Question: ### Following are the errors I am facing when trying to execute PCAP program for getting MAC addresses from AirPCap Adapter in visual studio.
'''
1>------ Build started: Project: qqq, Configuration: Release Win32 ------
1>Build started 5/30/2015 2:38:23 PM.
1>InitializeBuildStatus:
1> Touching "Release\qqq.unsuccessfulbuild".
1>ClCompile:
1> test1.c
1>test1.obj : error LNK2001: unresolved external symbol _PacketGetVersion
1>test1.obj : error LNK2001: unresolved external symbol _PacketRequest
1>test1.obj : error LNK2001: unresolved external symbol _PacketCloseAdapter
1>test1.obj : error LNK2001: unresolved external symbol _PacketGetAdapterNames
1>test1.obj : error LNK2001: unresolved external symbol _PacketOpenAdapter
1>C:\Users\Sathwik\documents\visual studio 2010\Projects\qqq\Release\qqq.exe : fatal error LNK1120: 5 unresolved externals
1>
1>Build FAILED.
1>
1>Time Elapsed 00:00:00.33
========== Build: 0 succeeded, 1 failed, 0 up-to-date, 0 skipped ==========
'''
### Please help me in resolving these
### Following is the Linker Progress
'''
1>------ Build started: Project: qqq, Configuration: Release Win32 ------
1>Build started 5/30/2015 4:31:40 PM.
1>InitializeBuildStatus:
1> Touching "Release\qqq.unsuccessfulbuild".
1>ClCompile:
1> All outputs are up-to-date.
1>Link:
1>
1> Starting pass 1
1> Processed /DEFAULTLIB:uuid.lib
1> Processed /DEFAULTLIB:MSVCRT
1> Processed /DEFAULTLIB:OLDNAMES
1>
1> Searching libraries
1> Searching C:\Users\Sathwik\Desktop\AirCap\developers\WinPcap_Devpack\Lib\wpcap.lib:
1> Searching c:\Program Files (x86)\Microsoft SDKs\Windows\v7.0A\lib\ws2_32.lib:
1> Searching c:\Program Files (x86)\Microsoft SDKs\Windows\v7.0A\lib\kernel32.lib:
1> Found __imp__GetLastError@0
1> Referenced in test1.obj
1> Loaded kernel32.lib(KERNEL32.dll)
1> Found __IMPORT_DESCRIPTOR_KERNEL32
1> Referenced in kernel32.lib(KERNEL32.dll)
1> Loaded kernel32.lib(KERNEL32.dll)
1> Found __NULL_IMPORT_DESCRIPTOR
1> Referenced in kernel32.lib(KERNEL32.dll)
1> Loaded kernel32.lib(KERNEL32.dll)
1> Found KERNEL32_NULL_THUNK_DATA
1> Referenced in kernel32.lib(KERNEL32.dll)
1> Loaded kernel32.lib(KERNEL32.dll)
1> Searching c:\Program Files (x86)\Microsoft SDKs\Windows\v7.0A\lib\user32.lib:
1> Searching c:\Program Files (x86)\Microsoft SDKs\Windows\v7.0A\lib\gdi32.lib:
1> Searching c:\Program Files (x86)\Microsoft SDKs\Windows\v7.0A\lib\winspool.lib:
1> Searching c:\Program Files (x86)\Microsoft SDKs\Windows\v7.0A\lib\comdlg32.lib:
1> Searching c:\Program Files (x86)\Microsoft SDKs\Windows\v7.0A\lib\advapi32.lib:
1> Searching c:\Program Files (x86)\Microsoft SDKs\Windows\v7.0A\lib\shell32.lib:
1> Searching c:\Program Files (x86)\Microsoft SDKs\Windows\v7.0A\lib\ole32.lib:
1> Searching c:\Program Files (x86)\Microsoft SDKs\Windows\v7.0A\lib\oleaut32.lib:
1> Searching c:\Program Files (x86)\Microsoft SDKs\Windows\v7.0A\lib\uuid.lib:
1> Searching c:\Program Files (x86)\Microsoft SDKs\Windows\v7.0A\lib\odbc32.lib:
1> Searching c:\Program Files (x86)\Microsoft SDKs\Windows\v7.0A\lib\odbccp32.lib:
1> Searching ..\..\..\..\..\Desktop\AirCap\developers\Airpcap_Devpack\lib\x64\airpcap.lib:
1> Searching ..\..\..\..\..\Desktop\AirCap\developers\WinPcap_Devpack\Lib\x64\Packet.lib:
1> Searching ..\..\..\..\..\Desktop\AirCap\developers\WinPcap_Devpack\Lib\x64\wpcap.lib:
1> Searching C:\Program Files (x86)\Microsoft Visual Studio 10.0\VC\lib\MSVCRT.lib:
1> Found @__security_check_cookie@4
1> Referenced in test1.obj
1> Loaded MSVCRT.lib(secchk.obj)
1> Found __imp__free
1> Referenced in test1.obj
1> Loaded MSVCRT.lib(MSVCR100.dll)
1> Found __imp__malloc
1> Referenced in test1.obj
1> Loaded MSVCRT.lib(MSVCR100.dll)
1> Found __imp__scanf_s
1> Referenced in test1.obj
1> Loaded MSVCRT.lib(MSVCR100.dll)
1> Found __imp__printf
1> Referenced in test1.obj
1> Loaded MSVCRT.lib(MSVCR100.dll)
1> Found _mainCRTStartup
1> Loaded MSVCRT.lib(crtexe.obj)
1> Found ___report_gsfailure
1> Referenced in MSVCRT.lib(secchk.obj)
1> Loaded MSVCRT.lib(gs_report.obj)
1> Found ___security_cookie
1> Referenced in MSVCRT.lib(secchk.obj)
1> Referenced in MSVCRT.lib(gs_report.obj)
1> Loaded MSVCRT.lib(gs_cookie.obj)
1> Found __IMPORT_DESCRIPTOR_MSVCR100
1> Referenced in MSVCRT.lib(MSVCR100.dll)
1> Referenced in MSVCRT.lib(MSVCR100.dll)
1> Referenced in MSVCRT.lib(MSVCR100.dll)
1> Referenced in MSVCRT.lib(MSVCR100.dll)
1> Loaded MSVCRT.lib(MSVCR100.dll)
1> Found ___CxxSetUnhandledExceptionFilter
1> Referenced in MSVCRT.lib(crtexe.obj)
1> Loaded MSVCRT.lib(unhandld.obj)
1> Found __amsg_exit
1> Referenced in MSVCRT.lib(crtexe.obj)
1> Loaded MSVCRT.lib(MSVCR100.dll)
1> Found __imp____getmainargs
1> Referenced in MSVCRT.lib(crtexe.obj)
1> Loaded MSVCRT.lib(MSVCR100.dll)
1> Found __dowildcard
1> Referenced in MSVCRT.lib(crtexe.obj)
1> Loaded MSVCRT.lib(wildcard.obj)
1> Found __newmode
1> Referenced in MSVCRT.lib(crtexe.obj)
1> Loaded MSVCRT.lib(_newmode.obj)
1> Found _atexit
1> Referenced in MSVCRT.lib(crtexe.obj)
1> Loaded MSVCRT.lib(atonexit.obj)
1> Found __RTC_Terminate
1> Referenced in MSVCRT.lib(crtexe.obj)
1> Loaded MSVCRT.lib(_initsect_.obj)
1> Found __imp___cexit
1> Referenced in MSVCRT.lib(crtexe.obj)
1> Loaded MSVCRT.lib(MSVCR100.dll)
1> Found __imp___exit
1> Referenced in MSVCRT.lib(crtexe.obj)
1> Loaded MSVCRT.lib(MSVCR100.dll)
1> Found __XcptFilter
1> Referenced in MSVCRT.lib(crtexe.obj)
1> Loaded MSVCRT.lib(MSVCR100.dll)
1> Found __imp__exit
1> Referenced in MSVCRT.lib(crtexe.obj)
1> Loaded MSVCRT.lib(MSVCR100.dll)
1> Found __imp____initenv
1> Referenced in MSVCRT.lib(crtexe.obj)
1> Loaded MSVCRT.lib(MSVCR100.dll)
1> Found __IsNonwritableInCurrentImage
1> Referenced in MSVCRT.lib(crtexe.obj)
1> Loaded MSVCRT.lib(pesect.obj)
1> Found __initterm
1> Referenced in MSVCRT.lib(crtexe.obj)
1> Loaded MSVCRT.lib(MSVCR100.dll)
1> Found ___xc_a
1> Referenced in MSVCRT.lib(crtexe.obj)
1> Loaded MSVCRT.lib(cinitexe.obj)
1> Processed /DEFAULTLIB:kernel32.lib
1> Processed /DISALLOWLIB:libcmt.lib
1> Processed /DISALLOWLIB:libcmtd.lib
1> Processed /DISALLOWLIB:msvcrtd.lib
1> Found __initterm_e
1> Referenced in MSVCRT.lib(crtexe.obj)
1> Loaded MSVCRT.lib(MSVCR100.dll)
1> Found ___native_startup_state
1> Referenced in MSVCRT.lib(crtexe.obj)
1> Loaded MSVCRT.lib(natstart.obj)
1> Found __SEH_epilog4
1> Referenced in MSVCRT.lib(crtexe.obj)
1> Referenced in MSVCRT.lib(atonexit.obj)
1> Loaded MSVCRT.lib(sehprolg4.obj)
1> Found __except_handler4
1> Referenced in MSVCRT.lib(crtexe.obj)
1> Referenced in MSVCRT.lib(atonexit.obj)
1> Referenced in MSVCRT.lib(pesect.obj)
1> Referenced in MSVCRT.lib(sehprolg4.obj)
1> Loaded MSVCRT.lib(chandler4gs.obj)
1> Found __imp___configthreadlocale
1> Referenced in MSVCRT.lib(crtexe.obj)
1> Loaded MSVCRT.lib(MSVCR100.dll)
1> Found ___globallocalestatus
1> Referenced in MSVCRT.lib(crtexe.obj)
1> Loaded MSVCRT.lib(xthdloc.obj)
1> Found __setdefaultprecision
1> Referenced in MSVCRT.lib(crtexe.obj)
1> Loaded MSVCRT.lib(fp8.obj)
1> Found __imp____setusermatherr
1> Referenced in MSVCRT.lib(crtexe.obj)
1> Loaded MSVCRT.lib(MSVCR100.dll)
1> Found __matherr
1> Referenced in MSVCRT.lib(crtexe.obj)
1> Loaded MSVCRT.lib(merr.obj)
1> Found __setargv
1> Referenced in MSVCRT.lib(crtexe.obj)
1> Loaded MSVCRT.lib(dllargv.obj)
1> Found __commode
1> Referenced in MSVCRT.lib(crtexe.obj)
1> Loaded MSVCRT.lib(xncommod.obj)
1> Found __imp___commode
1> Referenced in MSVCRT.lib(crtexe.obj)
1> Loaded MSVCRT.lib(MSVCR100.dll)
1> Found __imp___fmode
1> Referenced in MSVCRT.lib(crtexe.obj)
1> Loaded MSVCRT.lib(MSVCR100.dll)
1> Found __fmode
1> Referenced in MSVCRT.lib(crtexe.obj)
1> Loaded MSVCRT.lib(xtxtmode.obj)
1> Found __imp____set_app_type
1> Referenced in MSVCRT.lib(crtexe.obj)
1> Loaded MSVCRT.lib(MSVCR100.dll)
1> Found ___security_init_cookie
1> Referenced in MSVCRT.lib(crtexe.obj)
1> Loaded MSVCRT.lib(gs_support.obj)
1> Found __crt_debugger_hook
1> Referenced in MSVCRT.lib(gs_report.obj)
1> Loaded MSVCRT.lib(MSVCR100.dll)
1> Found MSVCR100_NULL_THUNK_DATA
1> Referenced in MSVCRT.lib(MSVCR100.dll)
1> Loaded MSVCRT.lib(MSVCR100.dll)
1> Found "void __cdecl terminate(void)" (?terminate@@YAXXZ)
1> Referenced in MSVCRT.lib(unhandld.obj)
1> Loaded MSVCRT.lib(MSVCR100.dll)
1> Found __unlock
1> Referenced in MSVCRT.lib(atonexit.obj)
1> Loaded MSVCRT.lib(MSVCR100.dll)
1> Found ___dllonexit
1> Referenced in MSVCRT.lib(atonexit.obj)
1> Loaded MSVCRT.lib(MSVCR100.dll)
1> Found __lock
1> Referenced in MSVCRT.lib(atonexit.obj)
1> Loaded MSVCRT.lib(MSVCR100.dll)
1> Found __imp___onexit
1> Referenced in MSVCRT.lib(atonexit.obj)
1> Loaded MSVCRT.lib(MSVCR100.dll)
1> Found __except_handler4_common
1> Referenced in MSVCRT.lib(chandler4gs.obj)
1> Loaded MSVCRT.lib(MSVCR100.dll)
1> Found __invoke_watson
1> Referenced in MSVCRT.lib(fp8.obj)
1> Loaded MSVCRT.lib(MSVCR100.dll)
1> Found __controlfp_s
1> Referenced in MSVCRT.lib(fp8.obj)
1> Loaded MSVCRT.lib(MSVCR100.dll)
1> Searching C:\Program Files (x86)\Microsoft Visual Studio 10.0\VC\lib\OLDNAMES.lib:
1> Searching C:\Users\Sathwik\Desktop\AirCap\developers\WinPcap_Devpack\Lib\wpcap.lib:
1> Searching c:\Program Files (x86)\Microsoft SDKs\Windows\v7.0A\lib\ws2_32.lib:
1> Searching c:\Program Files (x86)\Microsoft SDKs\Windows\v7.0A\lib\kernel32.lib:
1> Found __imp__InterlockedExchange@8
1> Referenced in MSVCRT.lib(crtexe.obj)
1> Loaded kernel32.lib(KERNEL32.dll)
1> Found __imp__Sleep@4
1> Referenced in MSVCRT.lib(crtexe.obj)
1> Loaded kernel32.lib(KERNEL32.dll)
1> Found __imp__InterlockedCompareExchange@12
1> Referenced in MSVCRT.lib(crtexe.obj)
1> Loaded kernel32.lib(KERNEL32.dll)
1> Found __imp__HeapSetInformation@16
1> Referenced in MSVCRT.lib(crtexe.obj)
1> Loaded kernel32.lib(KERNEL32.dll)
1> Found __imp__EncodePointer@4
1> Referenced in MSVCRT.lib(crtexe.obj)
1> Referenced in MSVCRT.lib(atonexit.obj)
1> Loaded kernel32.lib(KERNEL32.dll)
1> Found __imp__TerminateProcess@8
1> Referenced in MSVCRT.lib(gs_report.obj)
1> Loaded kernel32.lib(KERNEL32.dll)
1> Found __imp__GetCurrentProcess@0
1> Referenced in MSVCRT.lib(gs_report.obj)
1> Loaded kernel32.lib(KERNEL32.dll)
1> Found __imp__UnhandledExceptionFilter@4
1> Referenced in MSVCRT.lib(gs_report.obj)
1> Loaded kernel32.lib(KERNEL32.dll)
1> Found __imp__SetUnhandledExceptionFilter@4
1> Referenced in MSVCRT.lib(gs_report.obj)
1> Referenced in MSVCRT.lib(unhandld.obj)
1> Loaded kernel32.lib(KERNEL32.dll)
1> Found __imp__IsDebuggerPresent@0
1> Referenced in MSVCRT.lib(gs_report.obj)
1> Loaded kernel32.lib(KERNEL32.dll)
1> Found __imp__DecodePointer@4
1> Referenced in MSVCRT.lib(atonexit.obj)
1> Loaded kernel32.lib(KERNEL32.dll)
1> Found __imp__QueryPerformanceCounter@4
1> Referenced in MSVCRT.lib(gs_support.obj)
1> Loaded kernel32.lib(KERNEL32.dll)
1> Found __imp__GetTickCount@0
1> Referenced in MSVCRT.lib(gs_support.obj)
1> Loaded kernel32.lib(KERNEL32.dll)
1> Found __imp__GetCurrentThreadId@0
1> Referenced in MSVCRT.lib(gs_support.obj)
1> Loaded kernel32.lib(KERNEL32.dll)
1> Found __imp__GetCurrentProcessId@0
1> Referenced in MSVCRT.lib(gs_support.obj)
1> Loaded kernel32.lib(KERNEL32.dll)
1> Found __imp__GetSystemTimeAsFileTime@4
1> Referenced in MSVCRT.lib(gs_support.obj)
1> Loaded kernel32.lib(KERNEL32.dll)
1> Searching c:\Program Files (x86)\Microsoft SDKs\Windows\v7.0A\lib\user32.lib:
1> Searching c:\Program Files (x86)\Microsoft SDKs\Windows\v7.0A\lib\gdi32.lib:
1> Searching c:\Program Files (x86)\Microsoft SDKs\Windows\v7.0A\lib\winspool.lib:
1> Searching c:\Program Files (x86)\Microsoft SDKs\Windows\v7.0A\lib\comdlg32.lib:
1> Searching c:\Program Files (x86)\Microsoft SDKs\Windows\v7.0A\lib\advapi32.lib:
1> Searching c:\Program Files (x86)\Microsoft SDKs\Windows\v7.0A\lib\shell32.lib:
1> Searching c:\Program Files (x86)\Microsoft SDKs\Windows\v7.0A\lib\ole32.lib:
1> Searching c:\Program Files (x86)\Microsoft SDKs\Windows\v7.0A\lib\oleaut32.lib:
1> Searching c:\Program Files (x86)\Microsoft SDKs\Windows\v7.0A\lib\uuid.lib:
1> Searching c:\Program Files (x86)\Microsoft SDKs\Windows\v7.0A\lib\odbc32.lib:
1> Searching c:\Program Files (x86)\Microsoft SDKs\Windows\v7.0A\lib\odbccp32.lib:
1> Searching ..\..\..\..\..\Desktop\AirCap\developers\Airpcap_Devpack\lib\x64\airpcap.lib:
1> Searching ..\..\..\..\..\Desktop\AirCap\developers\WinPcap_Devpack\Lib\x64\Packet.lib:
1> Searching ..\..\..\..\..\Desktop\AirCap\developers\WinPcap_Devpack\Lib\x64\wpcap.lib:
1> Searching C:\Program Files (x86)\Microsoft Visual Studio 10.0\VC\lib\MSVCRT.lib:
1> Searching C:\Program Files (x86)\Microsoft Visual Studio 10.0\VC\lib\OLDNAMES.lib:
1> Searching C:\Users\Sathwik\Desktop\AirCap\developers\WinPcap_Devpack\Lib\wpcap.lib:
1> Searching c:\Program Files (x86)\Microsoft SDKs\Windows\v7.0A\lib\ws2_32.lib:
1>
1> Finished searching libraries
1>
1> Finished pass 1
1>
1>test1.obj : error LNK2001: unresolved external symbol _PacketGetVersion
1>test1.obj : error LNK2001: unresolved external symbol _PacketRequest
1>test1.obj : error LNK2001: unresolved external symbol _PacketCloseAdapter
1>test1.obj : error LNK2001: unresolved external symbol _PacketGetAdapterNames
1>test1.obj : error LNK2001: unresolved external symbol _PacketOpenAdapter
1>C:\Users\Sathwik\documents\visual studio 2010\Projects\qqq\Release\qqq.exe : fatal error LNK1120: 5 unresolved externals
1>
1>Build FAILED.
1>
1>Time Elapsed 00:00:00.10
========== Build: 0 succeeded, 1 failed, 0 up-to-date, 0 skipped ==========
'''

### NEW Errors
'''
'qqq.exe': Loaded 'C:\Users\Sathwik\Documents\Visual Studio 2010\Projects\qqq\Release\qqq.exe', Symbols loaded.
'qqq.exe': Loaded 'C:\Windows\SysWOW64\ntdll.dll', Symbols loaded (source information stripped).
'qqq.exe': Loaded 'C:\Windows\SysWOW64\kernel32.dll', Symbols loaded (source information stripped).
'qqq.exe': Loaded 'C:\Windows\SysWOW64\KernelBase.dll', Symbols loaded (source information stripped).
'qqq.exe': Loaded 'C:\Windows\SysWOW64\Packet.dll', Cannot find or open the PDB file
'qqq.exe': Loaded 'C:\Windows\SysWOW64\version.dll', Symbols loaded (source information stripped).
'qqq.exe': Loaded 'C:\Windows\SysWOW64\msvcrt.dll', Symbols loaded (source information stripped).
'qqq.exe': Loaded 'C:\Windows\SysWOW64\ws2_32.dll', Symbols loaded (source information stripped).
'qqq.exe': Loaded 'C:\Windows\SysWOW64\rpcrt4.dll', Symbols loaded (source information stripped).
'qqq.exe': Loaded 'C:\Windows\SysWOW64\sspicli.dll', Symbols loaded (source information stripped).
'qqq.exe': Loaded 'C:\Windows\SysWOW64\cryptbase.dll', Symbols loaded (source information stripped).
'qqq.exe': Loaded 'C:\Windows\SysWOW64\sechost.dll', Symbols loaded (source information stripped).
'qqq.exe': Loaded 'C:\Windows\SysWOW64\nsi.dll', Symbols loaded (source information stripped).
'qqq.exe': Loaded 'C:\Windows\SysWOW64\IPHLPAPI.DLL', Symbols loaded (source information stripped).
'qqq.exe': Loaded 'C:\Windows\SysWOW64\winnsi.dll', Symbols loaded (source information stripped).
'qqq.exe': Loaded 'C:\Windows\SysWOW64\advapi32.dll', Symbols loaded (source information stripped).
'qqq.exe': Loaded 'C:\Windows\SysWOW64\msvcr100.dll', Symbols loaded (source information stripped).
'qqq.exe': Loaded 'C:\Windows\SysWOW64\airpcap.dll', Cannot find or open the PDB file
'qqq.exe': Loaded 'C:\Windows\SysWOW64\user32.dll', Symbols loaded (source information stripped).
'qqq.exe': Loaded 'C:\Windows\SysWOW64\gdi32.dll', Symbols loaded (source information stripped).
'qqq.exe': Loaded 'C:\Windows\SysWOW64\lpk.dll', Symbols loaded (source information stripped).
'qqq.exe': Loaded 'C:\Windows\SysWOW64\usp10.dll', Symbols loaded (source information stripped).
'qqq.exe': Loaded 'C:\Windows\SysWOW64\imm32.dll', Symbols loaded (source information stripped).
'qqq.exe': Loaded 'C:\Windows\SysWOW64\msctf.dll', Symbols loaded (source information stripped).
'qqq.exe': Loaded 'C:\Windows\SysWOW64\dhcpcsvc6.dll', Symbols loaded (source information stripped).
'qqq.exe': Loaded 'C:\Windows\SysWOW64\dhcpcsvc.dll', Symbols loaded (source information stripped).
The thread 'Win32 Thread' (0x23f0) has exited with code -1 (0xffffffff).
The program '[3532] qqq.exe: Native' has exited with code -1 (0xffffffff).
'''
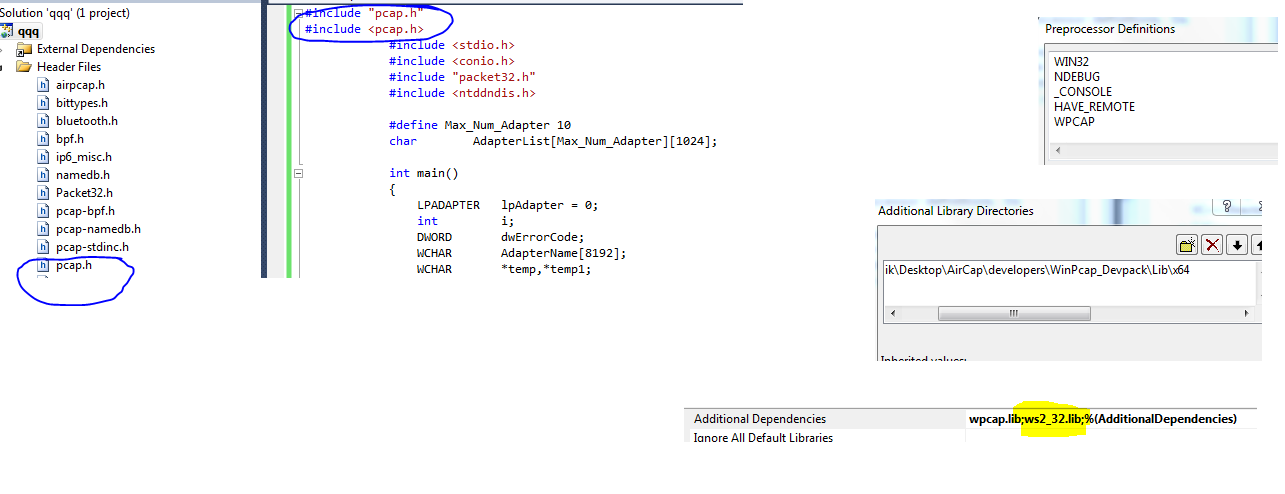
Answer: These symbols are part of the winPcap library. You need to link your program with 'wpcap.lib'. Note that, if you are creating a x86 program, you must link with the x86 library, same goes for x64.
You will also need to ensure the DLL is deployed with your application.
<URL>